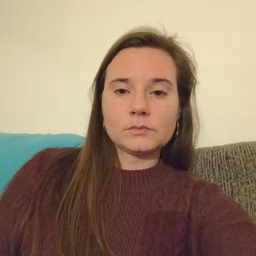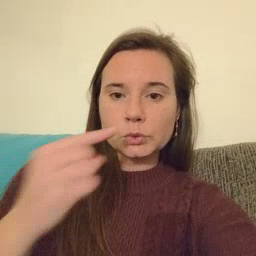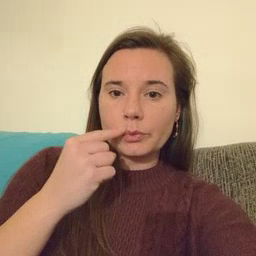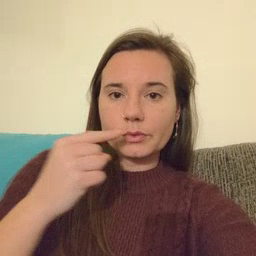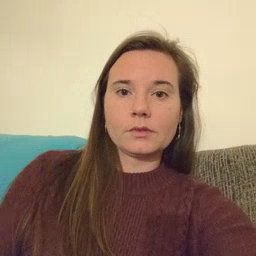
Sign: tooth